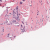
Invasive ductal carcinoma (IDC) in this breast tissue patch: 1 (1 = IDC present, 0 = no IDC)